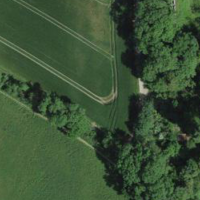
EUNIS habitat code: 52
Species observed at this site:
Polygonia c-album